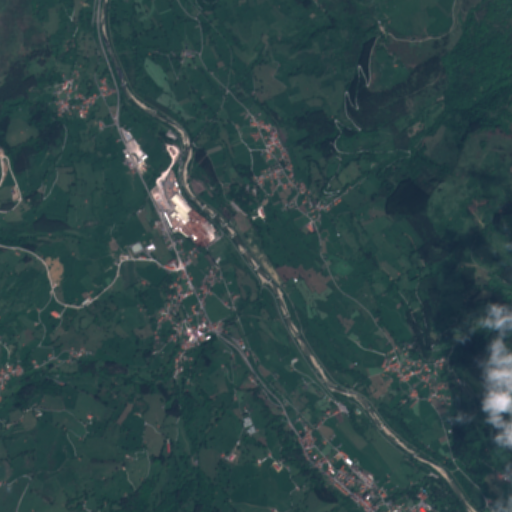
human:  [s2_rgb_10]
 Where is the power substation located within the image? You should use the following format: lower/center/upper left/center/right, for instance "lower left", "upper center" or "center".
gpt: The power substation is located in the center left of the image.
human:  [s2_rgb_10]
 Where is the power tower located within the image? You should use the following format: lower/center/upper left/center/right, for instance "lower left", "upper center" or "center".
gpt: The power tower is located in the upper left of the image.
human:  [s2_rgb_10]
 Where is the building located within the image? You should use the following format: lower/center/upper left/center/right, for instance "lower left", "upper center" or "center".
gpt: There is no building in the image.